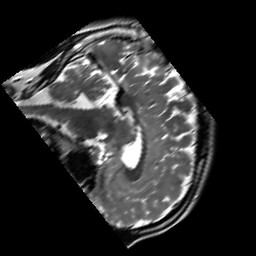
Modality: T2w
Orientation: sagittal
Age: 20
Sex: male
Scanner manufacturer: siemens
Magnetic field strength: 3 T
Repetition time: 7 s
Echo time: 0.09 s